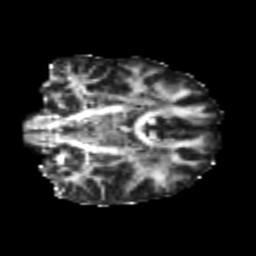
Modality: FA
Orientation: coronal
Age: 21
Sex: male
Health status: healthy
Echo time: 0.074 s